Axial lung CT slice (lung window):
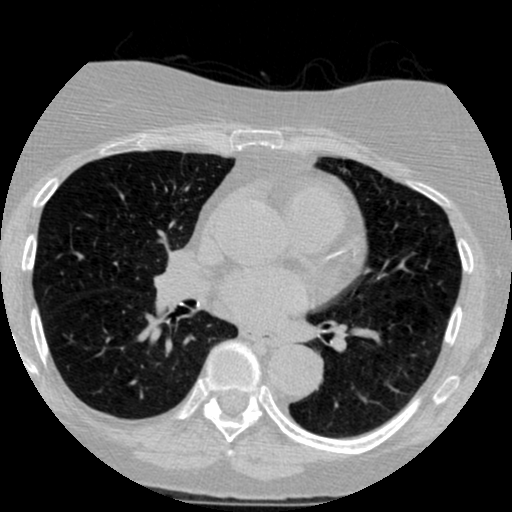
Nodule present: no